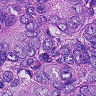
Metastatic tissue present: yes